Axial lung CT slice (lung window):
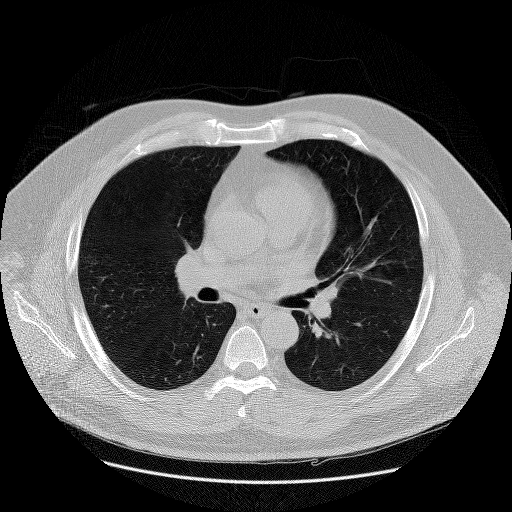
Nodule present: no